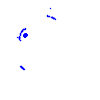
Particle: kaon